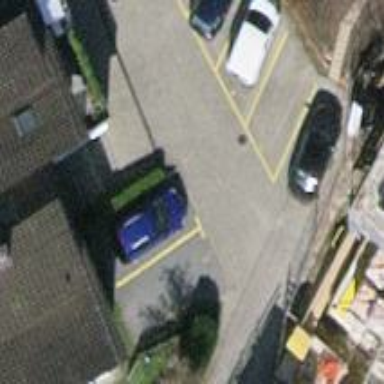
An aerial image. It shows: Parking area with surface.